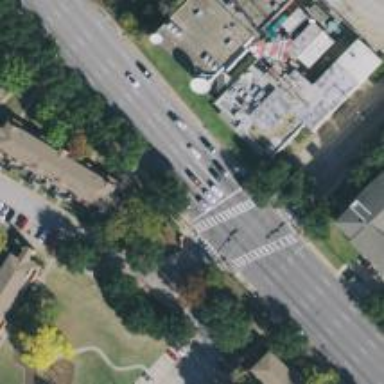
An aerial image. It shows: Secondary road with separate sidewalks.